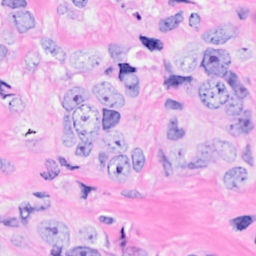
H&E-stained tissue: Breast